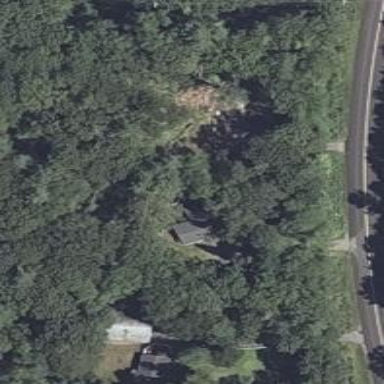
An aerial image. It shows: Detached building.